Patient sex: M
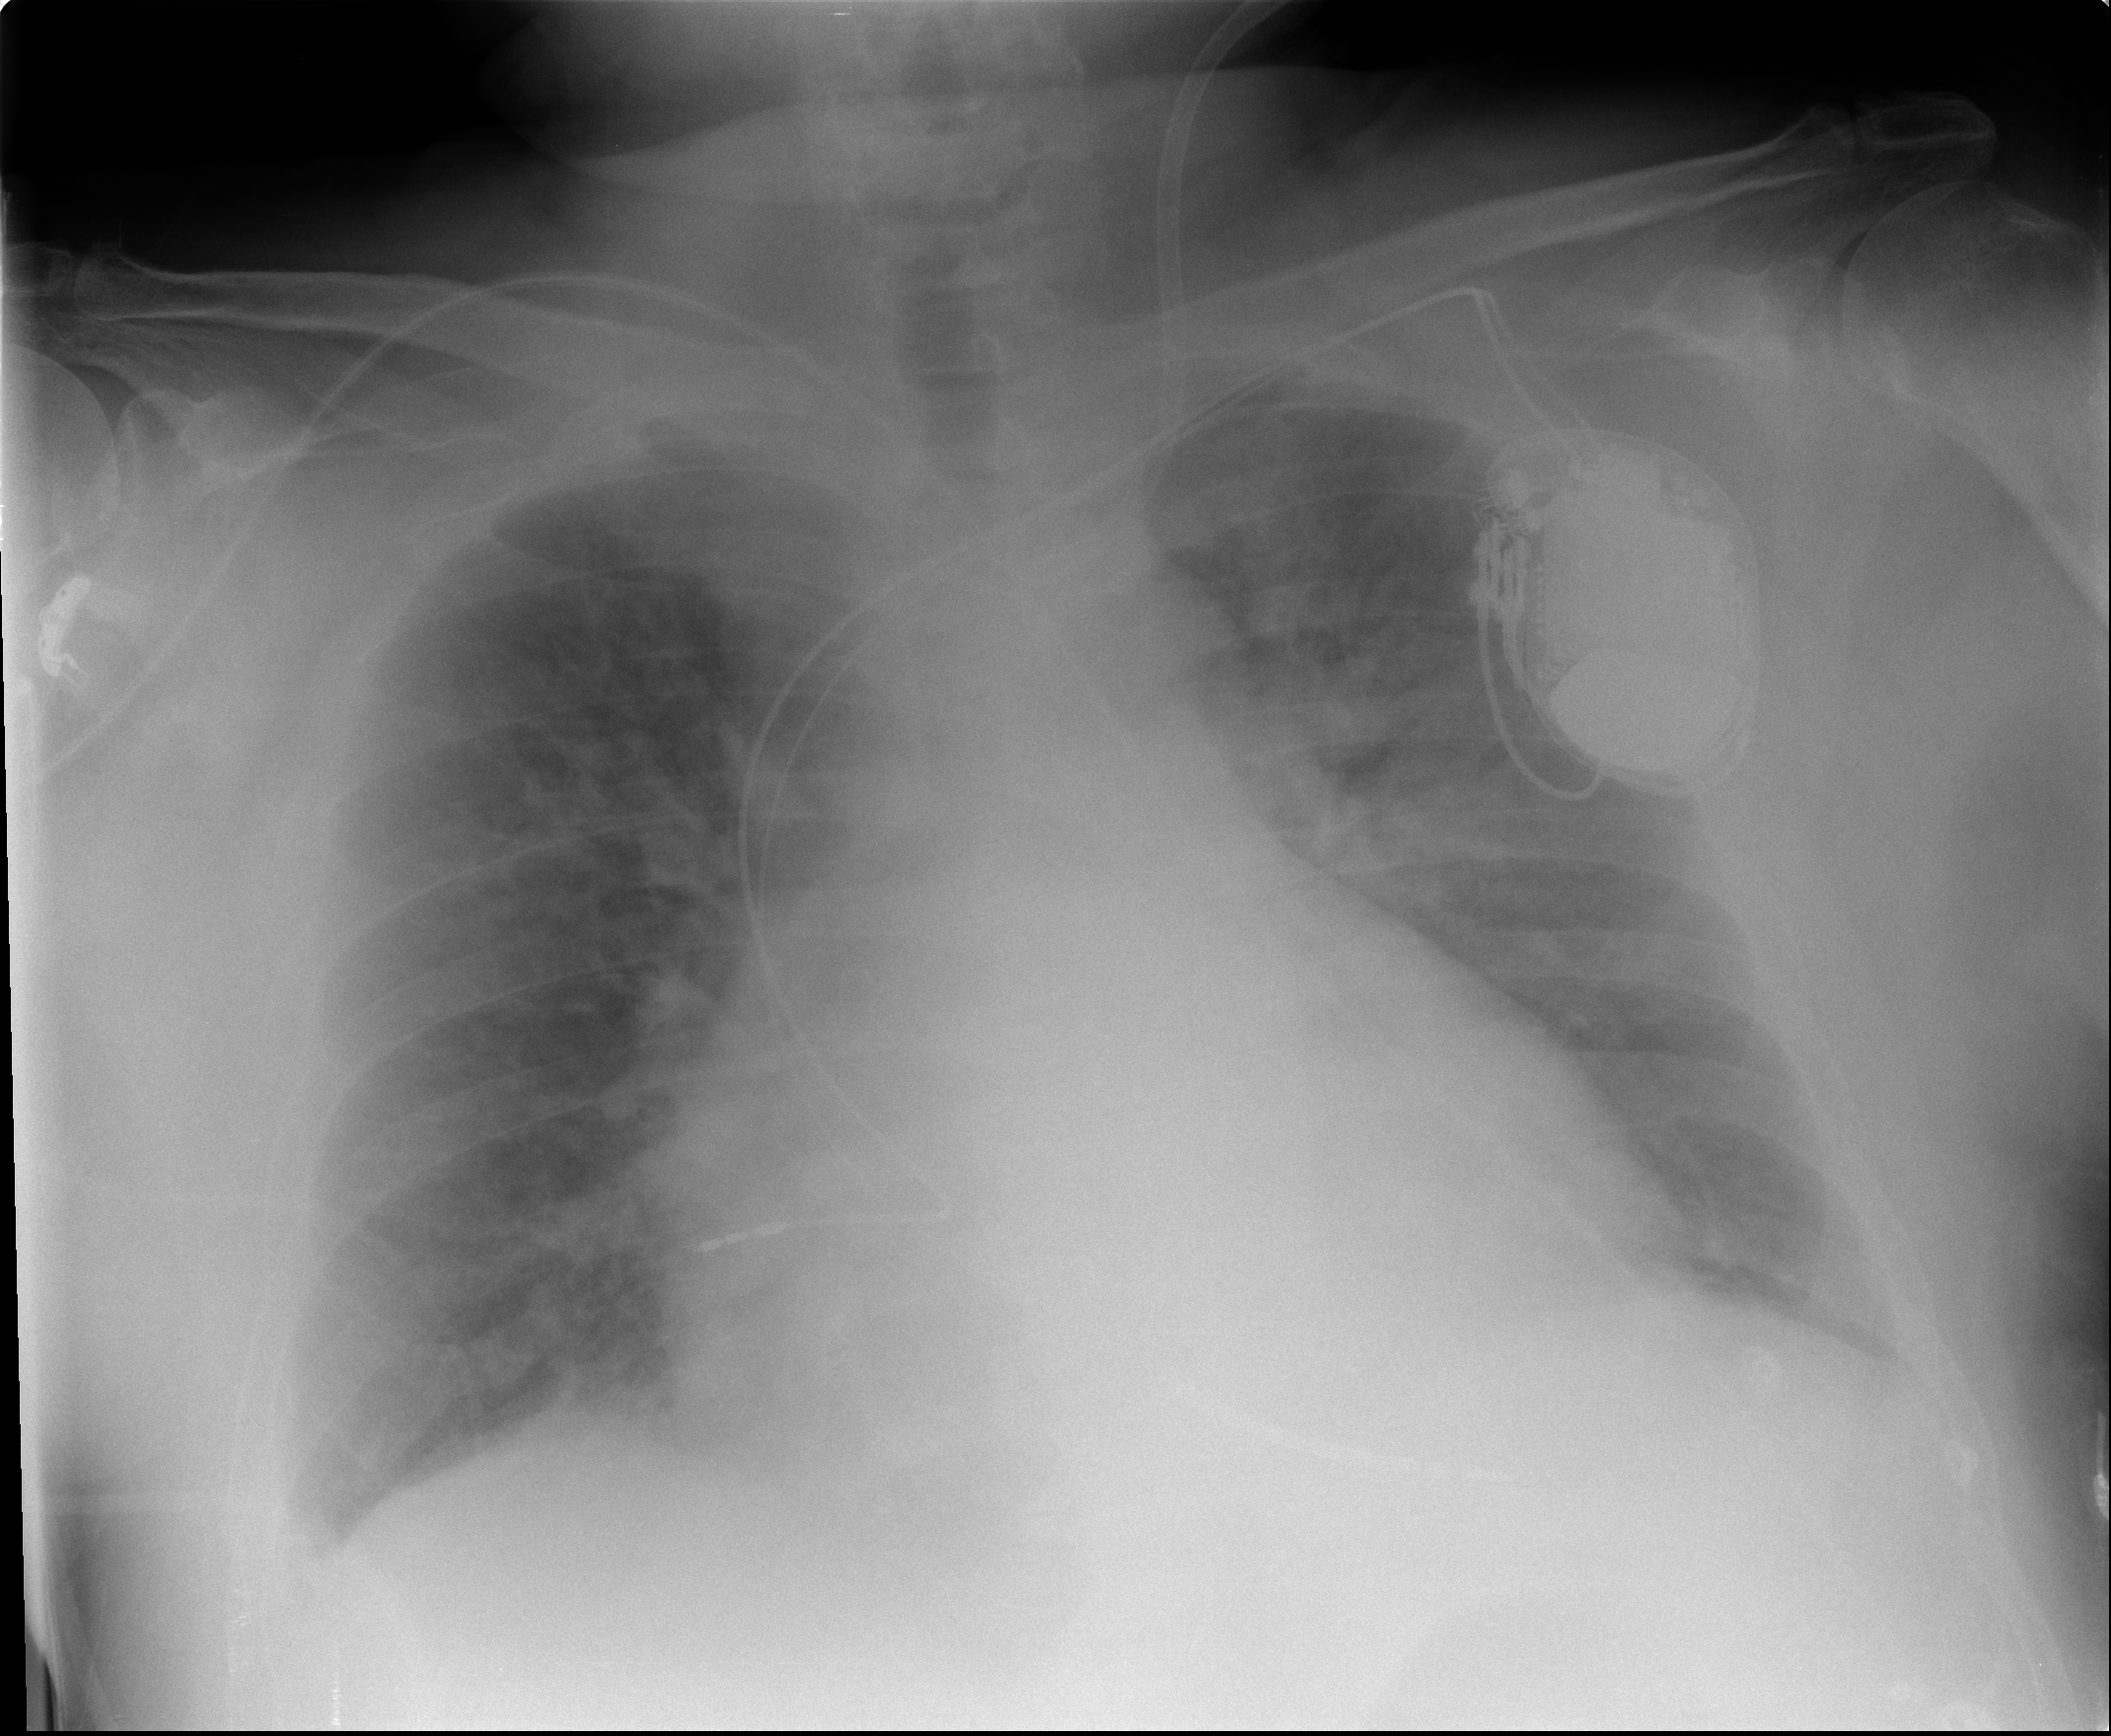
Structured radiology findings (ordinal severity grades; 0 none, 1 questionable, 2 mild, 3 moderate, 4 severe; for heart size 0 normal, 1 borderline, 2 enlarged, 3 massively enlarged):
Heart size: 3
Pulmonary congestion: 3
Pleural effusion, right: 2
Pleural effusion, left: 2
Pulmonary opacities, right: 0
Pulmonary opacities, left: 0
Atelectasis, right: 2
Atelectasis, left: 2